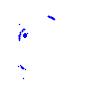
Particle: pion